Question: I'm using Nexus 4 as the emulator. Every time I long click on my emulator's home screen, this happens:

How can I add an app widget there?
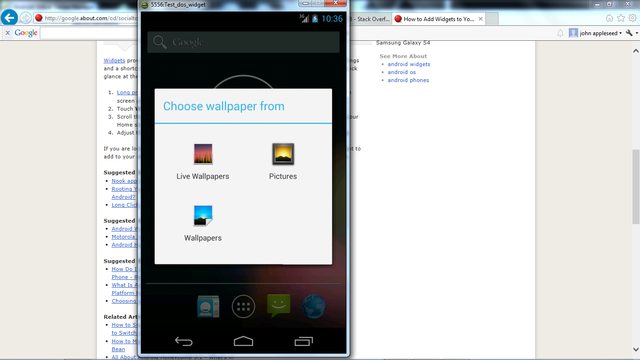
Answer: Widget has been integrated into the app list. Go to app list, then scroll to the right, or click the "Widgets" tab. To add the widget, long-click the widget and put it on home screen.